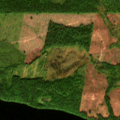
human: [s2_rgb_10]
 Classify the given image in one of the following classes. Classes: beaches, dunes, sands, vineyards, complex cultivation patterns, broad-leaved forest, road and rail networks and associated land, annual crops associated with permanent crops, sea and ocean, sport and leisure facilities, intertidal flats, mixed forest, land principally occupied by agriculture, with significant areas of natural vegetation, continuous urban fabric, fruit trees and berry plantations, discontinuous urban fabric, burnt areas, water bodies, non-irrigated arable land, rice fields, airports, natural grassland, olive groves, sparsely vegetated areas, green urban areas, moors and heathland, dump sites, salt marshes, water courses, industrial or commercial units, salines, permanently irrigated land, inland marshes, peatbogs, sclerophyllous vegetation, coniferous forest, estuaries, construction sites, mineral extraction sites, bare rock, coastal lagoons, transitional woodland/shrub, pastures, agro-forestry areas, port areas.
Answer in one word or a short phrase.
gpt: coniferous forest, transitional woodland/shrub, water bodies